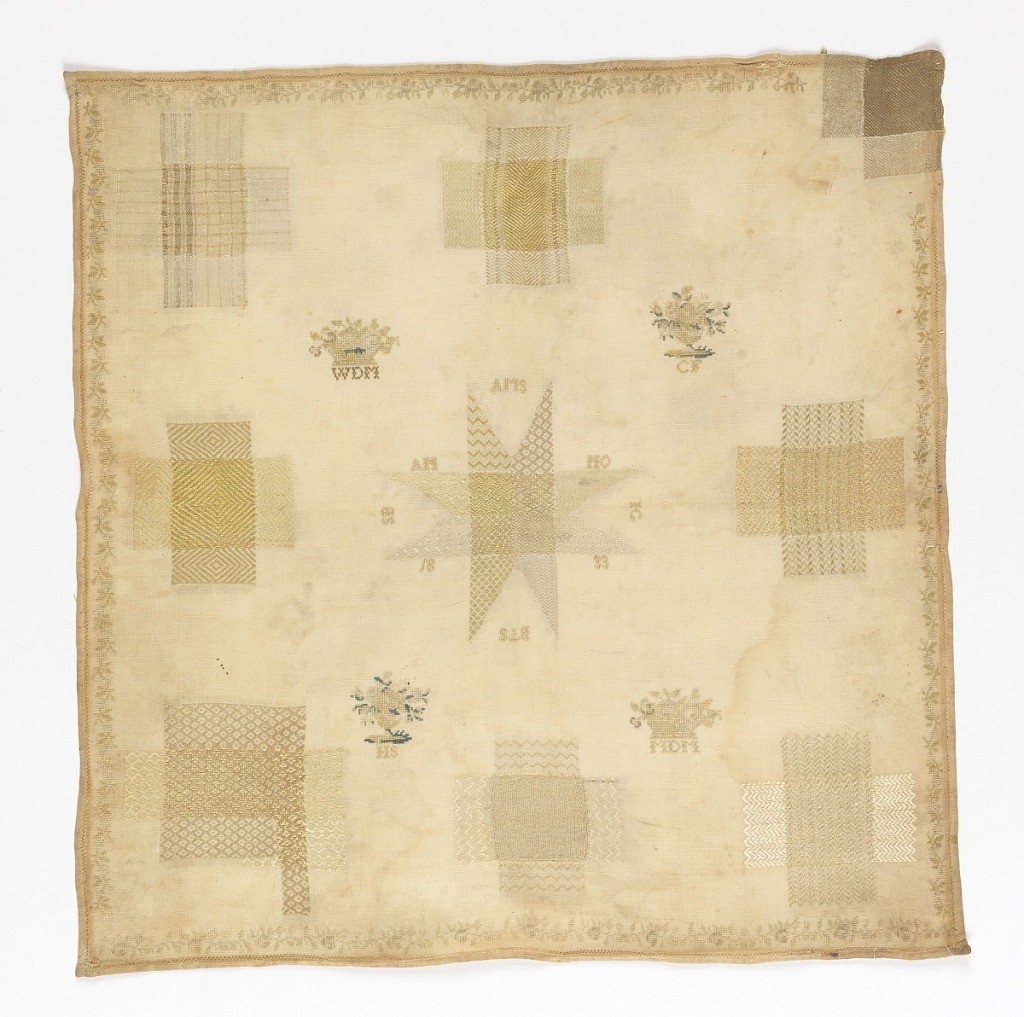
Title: Sampler
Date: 19th century
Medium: silk embroidery on linen foundation Technique: embroidered in counted running (pattern darning) stitches on plain weave
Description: Darning sampler, very faded, with eight square holes filled with pattern darning in various weaves, and one corner tear.